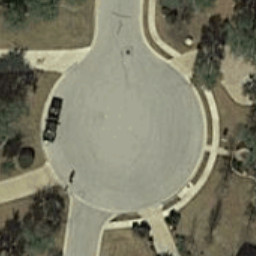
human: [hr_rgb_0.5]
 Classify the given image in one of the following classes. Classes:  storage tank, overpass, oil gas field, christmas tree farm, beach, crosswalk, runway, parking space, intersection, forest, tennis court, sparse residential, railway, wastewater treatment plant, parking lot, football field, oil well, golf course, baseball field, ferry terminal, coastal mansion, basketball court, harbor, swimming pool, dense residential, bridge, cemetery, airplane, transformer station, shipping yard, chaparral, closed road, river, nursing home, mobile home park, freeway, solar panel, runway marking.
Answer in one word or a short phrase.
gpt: closed road